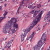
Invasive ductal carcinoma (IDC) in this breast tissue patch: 0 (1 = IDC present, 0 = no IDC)